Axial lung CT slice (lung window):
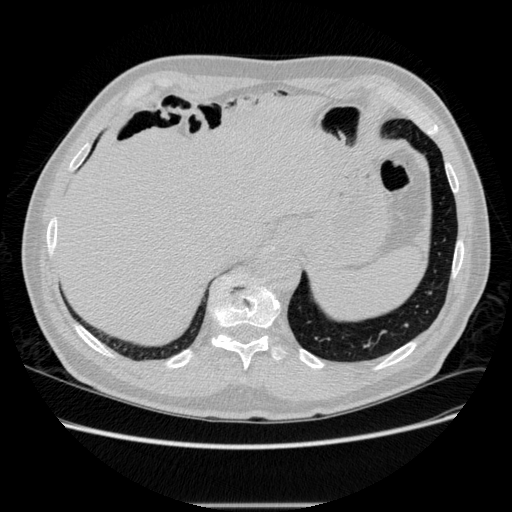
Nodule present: no